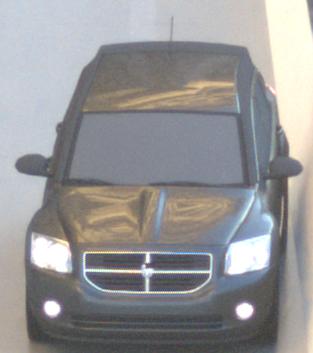
Make: Dodge
Model: Caliber 1.8
Detailed model: Caliber
Model produced from: 2006/06
Model produced until: 2009/03
Doors: 5
Color: gray
Road condition: wet road
Daytime: sunrise or sunset
Contrast: medium contrast